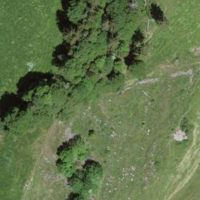
EUNIS habitat code: 24
Species observed at this site:
Bellis perennis